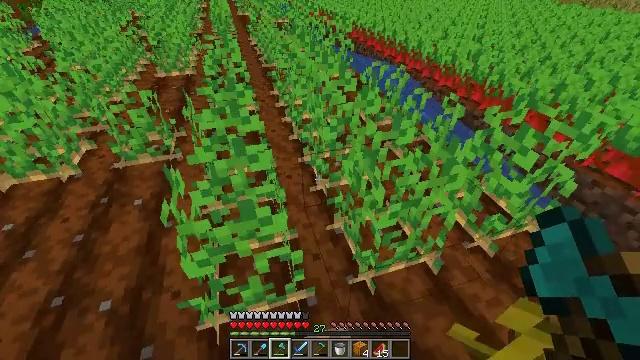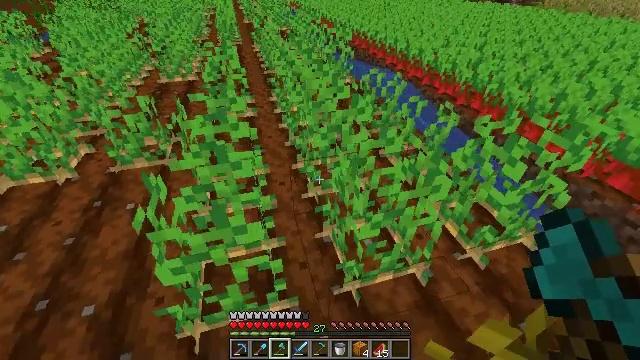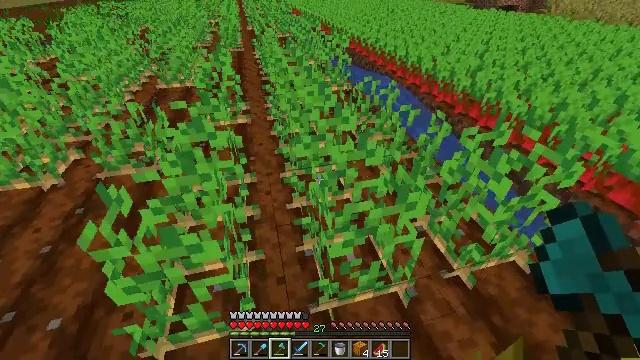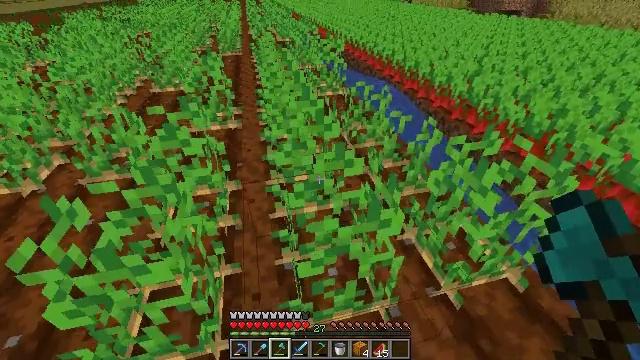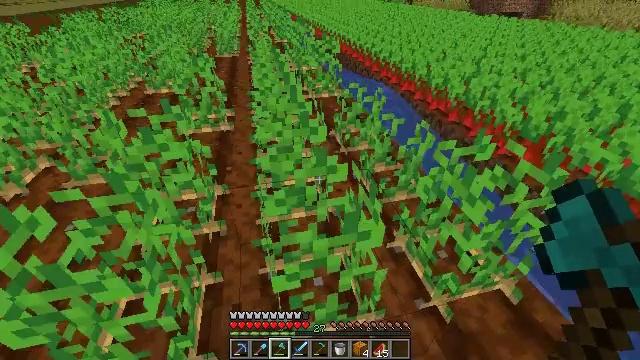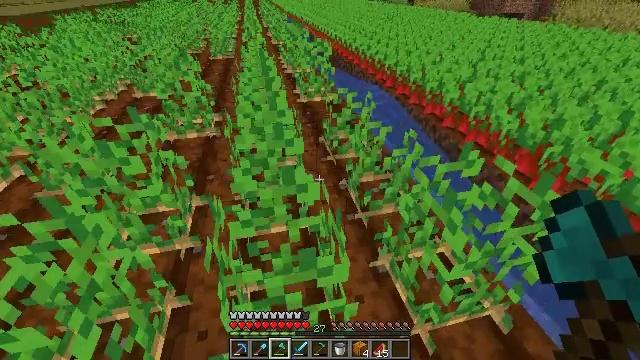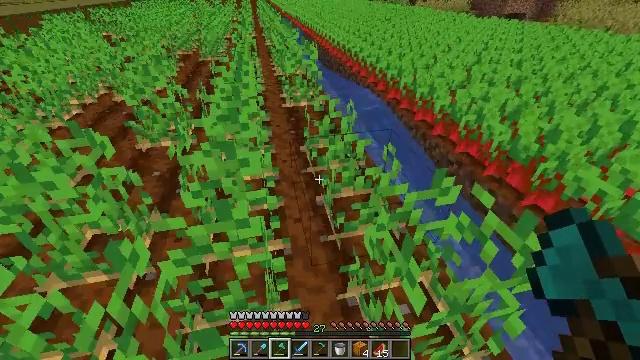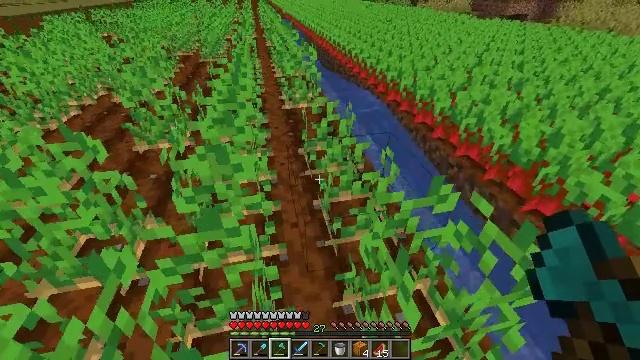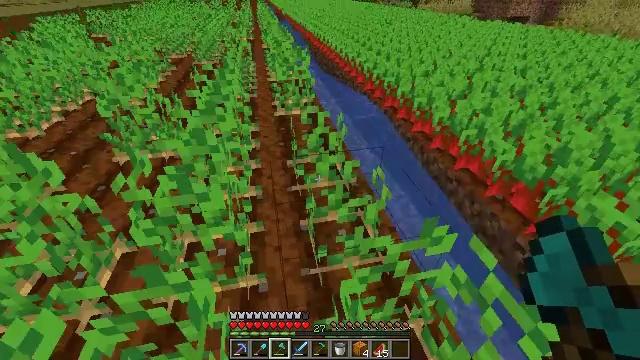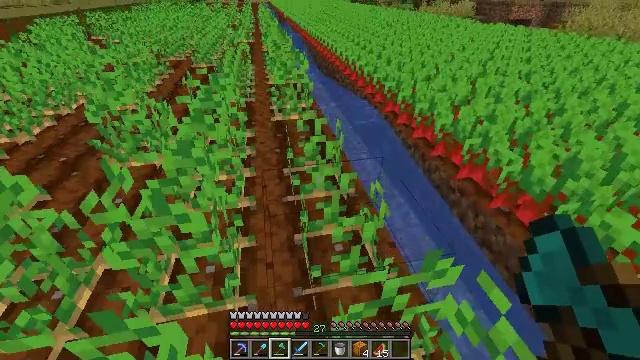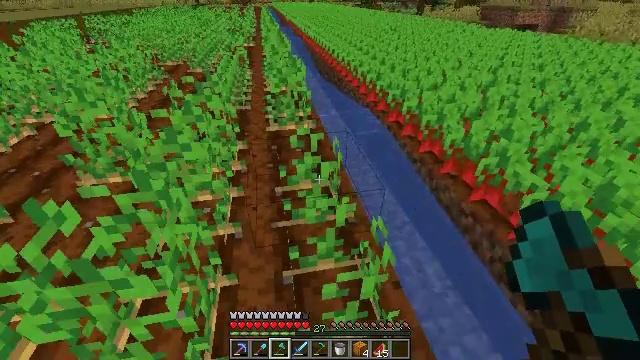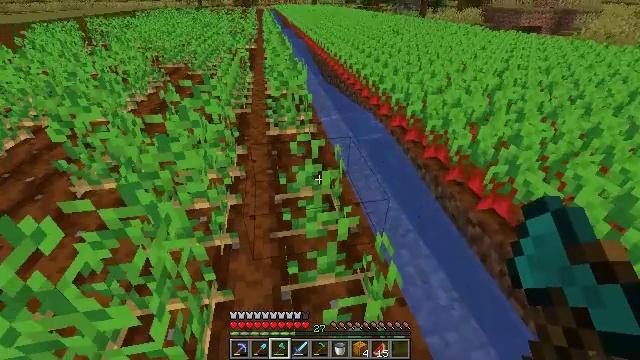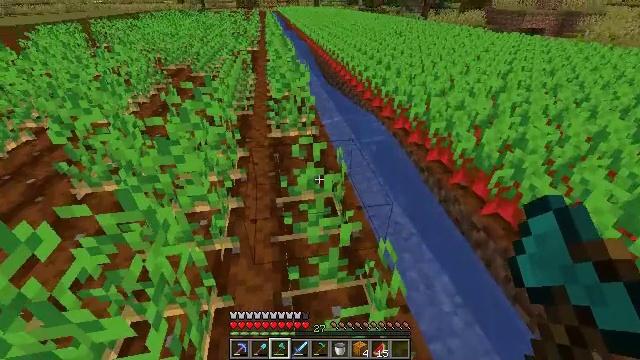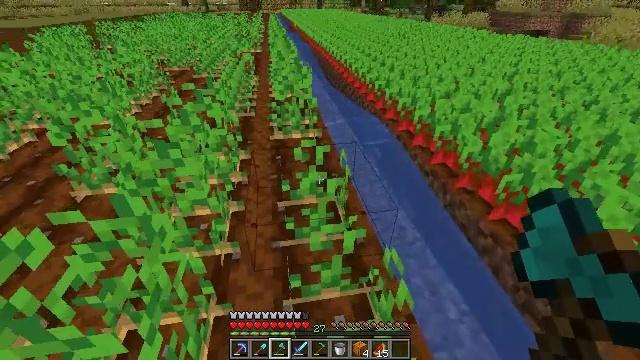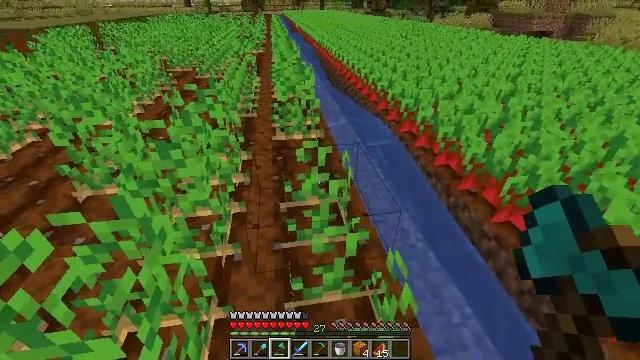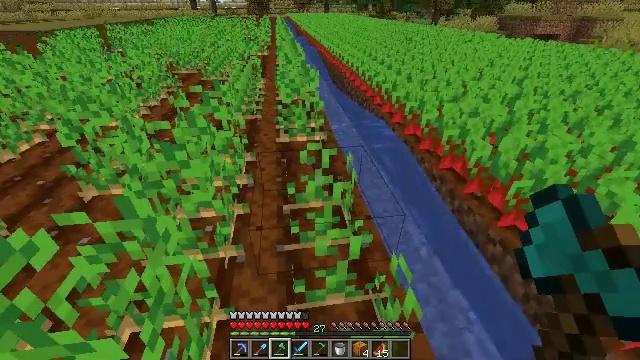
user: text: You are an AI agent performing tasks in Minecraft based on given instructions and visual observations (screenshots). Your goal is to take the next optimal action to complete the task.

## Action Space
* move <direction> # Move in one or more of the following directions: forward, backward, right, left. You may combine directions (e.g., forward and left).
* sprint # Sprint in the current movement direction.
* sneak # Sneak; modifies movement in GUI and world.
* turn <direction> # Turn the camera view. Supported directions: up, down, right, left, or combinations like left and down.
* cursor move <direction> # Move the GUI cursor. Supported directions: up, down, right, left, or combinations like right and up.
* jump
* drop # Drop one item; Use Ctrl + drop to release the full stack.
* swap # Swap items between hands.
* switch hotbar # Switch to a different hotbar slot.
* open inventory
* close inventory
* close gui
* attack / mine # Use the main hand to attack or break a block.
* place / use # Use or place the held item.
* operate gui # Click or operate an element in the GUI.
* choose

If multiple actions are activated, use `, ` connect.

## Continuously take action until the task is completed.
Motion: motion action
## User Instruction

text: Gather potatoes by left-clicking.
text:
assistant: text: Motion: move forward and move right, turn left and up
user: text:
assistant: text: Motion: move forward and move right, turn left and up
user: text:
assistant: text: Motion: move forward and move right
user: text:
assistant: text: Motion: move forward and move right
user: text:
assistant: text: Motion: move forward and move right
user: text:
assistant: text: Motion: move forward and move right
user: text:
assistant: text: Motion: move forward
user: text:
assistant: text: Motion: move forward
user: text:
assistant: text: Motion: move forward
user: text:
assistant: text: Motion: move forward
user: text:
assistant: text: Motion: no_op
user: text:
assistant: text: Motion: no_op
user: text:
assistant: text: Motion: no_op
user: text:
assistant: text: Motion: no_op
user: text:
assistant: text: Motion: no_op
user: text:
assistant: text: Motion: no_op
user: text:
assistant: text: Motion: move forward
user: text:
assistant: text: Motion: move forward
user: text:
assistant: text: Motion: move forward
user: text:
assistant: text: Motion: move forward
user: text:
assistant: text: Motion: move forward and move left
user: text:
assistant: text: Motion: move forward and move left
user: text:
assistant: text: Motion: move forward and move left
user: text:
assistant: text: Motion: move forward and move left
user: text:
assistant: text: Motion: move forward and move left
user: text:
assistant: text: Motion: move forward and move left
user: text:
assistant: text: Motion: move forward and move left
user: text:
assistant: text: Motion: move forward and move left
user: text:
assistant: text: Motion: move forward and move left
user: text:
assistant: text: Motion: move forward and move left